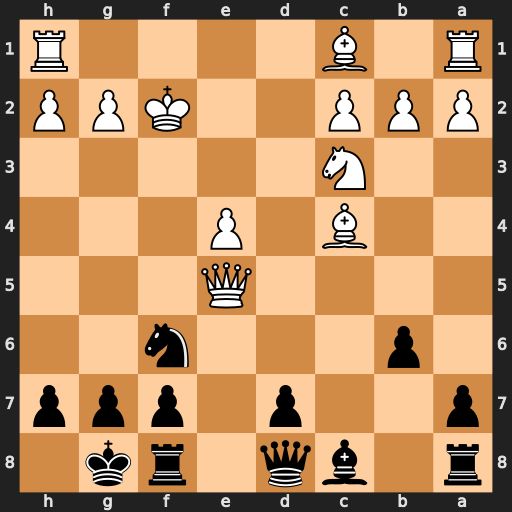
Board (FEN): r1bq1rk1/p2p1ppp/1p3n2/4Q3/2B1P3/2N5/PPP2KPP/R1B4R
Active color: b
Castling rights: -
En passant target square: -
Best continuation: Ng4+ Kg3 Nxe5